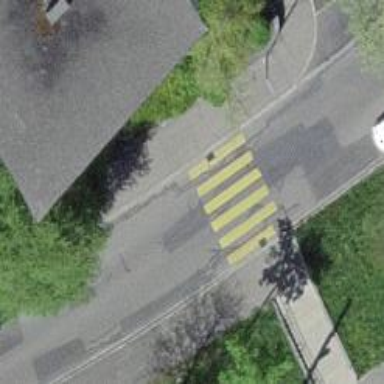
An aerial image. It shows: Uncontrolled crossing with hump for traffic calming.